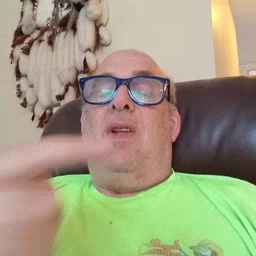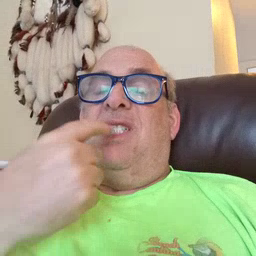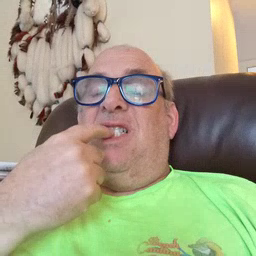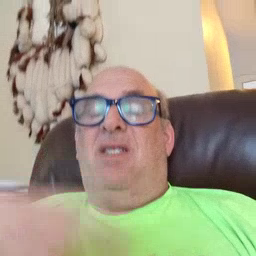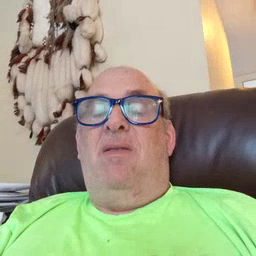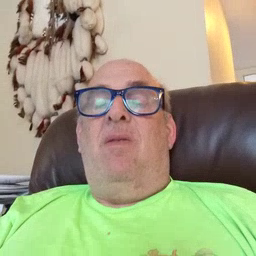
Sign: glasswindow